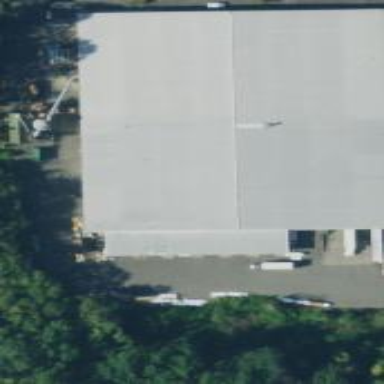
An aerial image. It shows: Industrial manufacturing building.